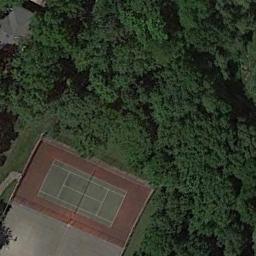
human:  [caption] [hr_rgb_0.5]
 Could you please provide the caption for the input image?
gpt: Tennis court surrounded by woods .

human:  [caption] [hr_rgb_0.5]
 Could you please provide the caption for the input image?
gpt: The tennis court is on the grass next to some trees .

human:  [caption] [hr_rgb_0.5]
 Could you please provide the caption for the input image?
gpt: There are many trees near the tennis court .

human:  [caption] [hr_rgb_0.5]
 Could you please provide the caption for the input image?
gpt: There is a tennis court on the vacant lot .

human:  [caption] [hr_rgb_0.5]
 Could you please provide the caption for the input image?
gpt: There are many green trees beside the tennis court .